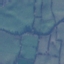
Label: Pasture